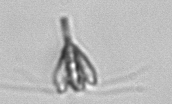
Label: Pyramimonas_longicauda